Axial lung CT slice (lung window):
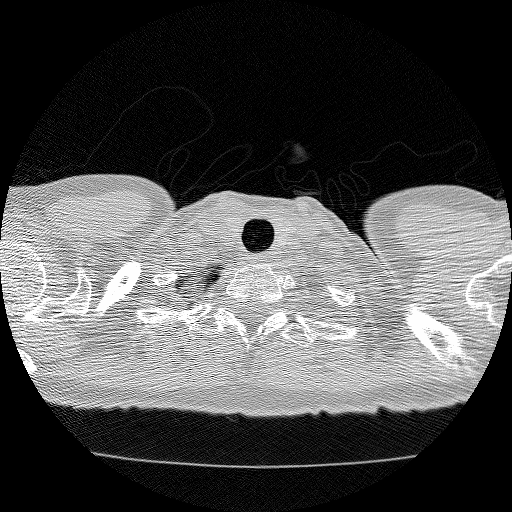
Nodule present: no